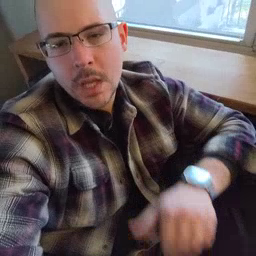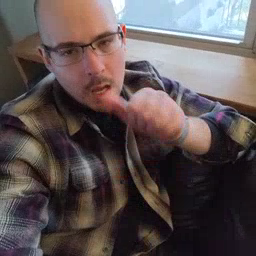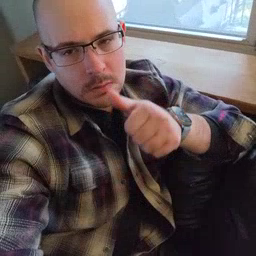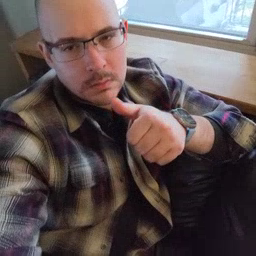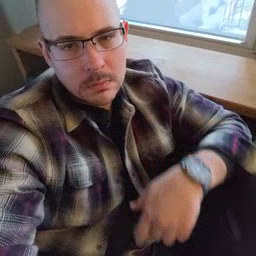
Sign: nuts